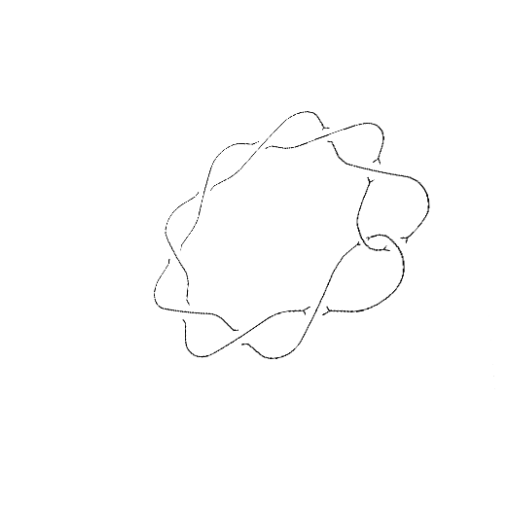
Crossing number: 10